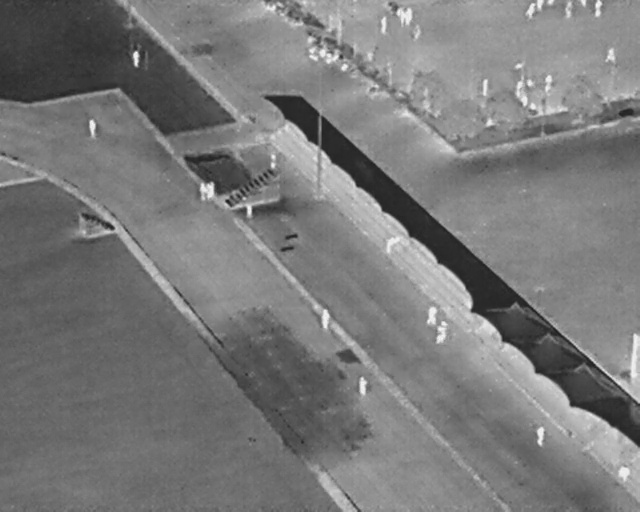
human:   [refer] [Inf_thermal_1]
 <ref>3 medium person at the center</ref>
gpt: <box>[[66, 60, 68, 62, 2], [67, 63, 70, 65, 2], [49, 61, 52, 63, 2]]</box>

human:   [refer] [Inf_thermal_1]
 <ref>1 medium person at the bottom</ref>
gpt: <box>[[55, 74, 58, 76, 2]]</box>

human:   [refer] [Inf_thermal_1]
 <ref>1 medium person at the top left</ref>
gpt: <box>[[12, 24, 15, 25, 2]]</box>

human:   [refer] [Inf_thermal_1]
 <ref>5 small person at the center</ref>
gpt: <box>[[41, 30, 44, 31, 2], [30, 36, 33, 37, 2], [31, 36, 34, 37, 2], [31, 36, 33, 37, 2], [37, 40, 40, 41, 2]]</box>

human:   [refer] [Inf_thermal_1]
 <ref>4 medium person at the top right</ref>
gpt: <box>[[94, 9, 96, 11, 2], [84, 15, 87, 17, 2], [81, 1, 84, 3, 2], [92, 0, 94, 2, 2]]</box>

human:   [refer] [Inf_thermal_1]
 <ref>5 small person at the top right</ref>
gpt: <box>[[74, 16, 77, 17, 2], [83, 0, 85, 1, 2], [85, 0, 86, 1, 2], [87, 0, 90, 2, 2], [90, 0, 91, 1, 2]]</box>

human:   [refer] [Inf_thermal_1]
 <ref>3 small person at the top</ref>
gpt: <box>[[58, 4, 61, 5, 2], [62, 2, 65, 4, 2], [61, 2, 64, 4, 2]]</box>